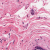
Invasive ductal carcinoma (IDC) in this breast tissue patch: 0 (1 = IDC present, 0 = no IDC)